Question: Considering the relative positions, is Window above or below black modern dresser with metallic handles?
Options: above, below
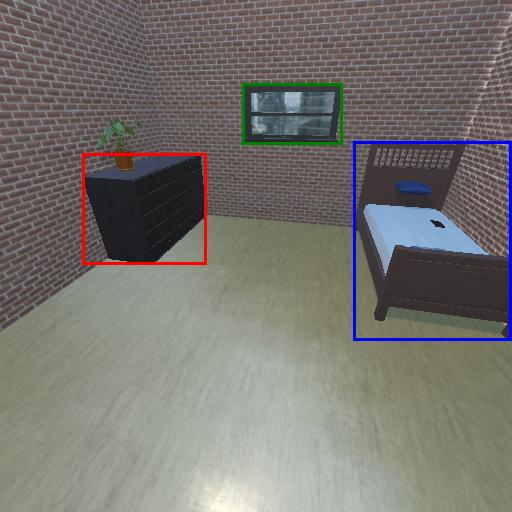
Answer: above